Field crop: tomato
Growth stage: 2
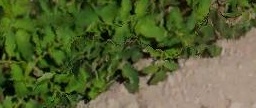
Species: tomato